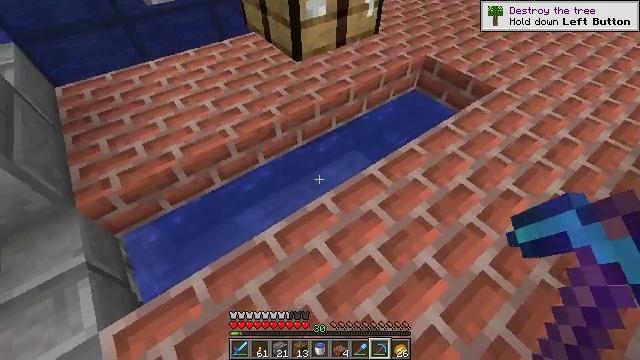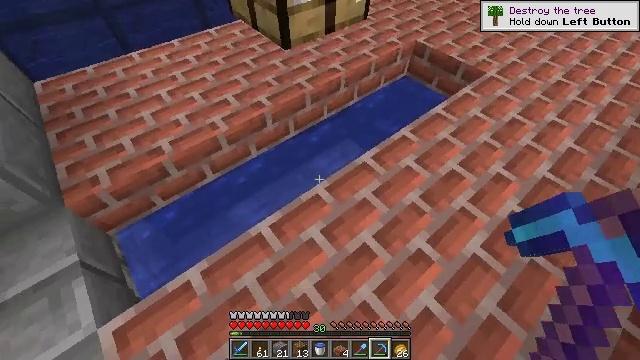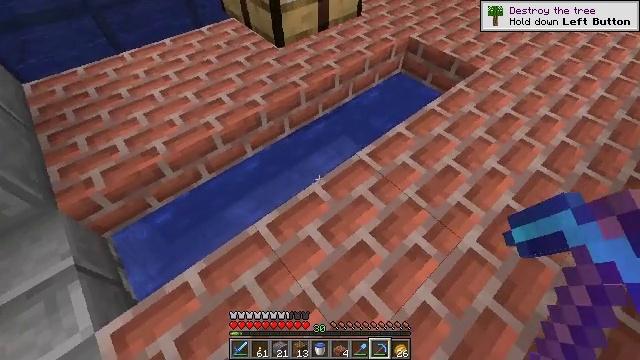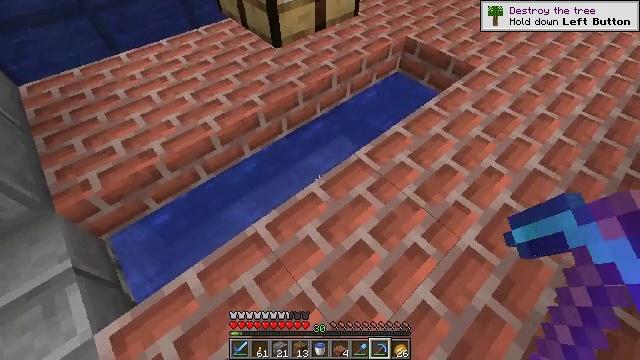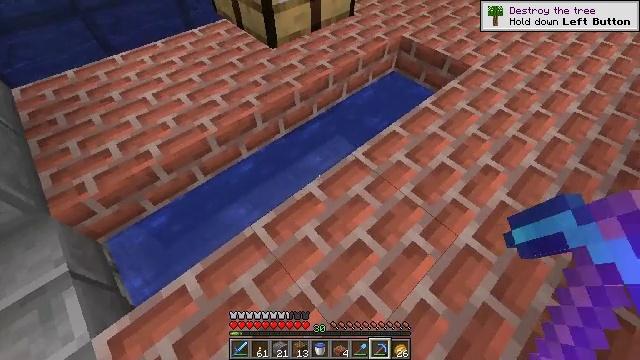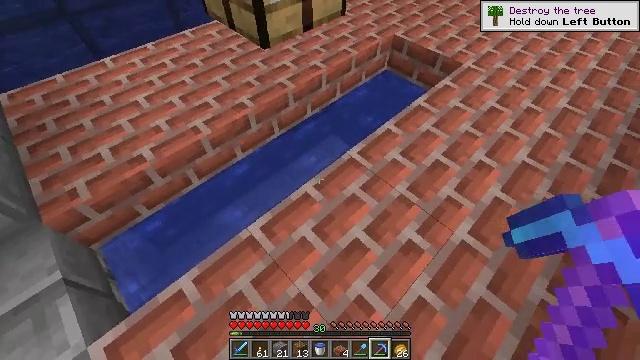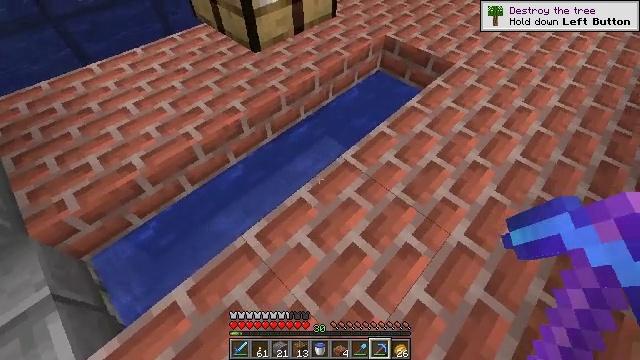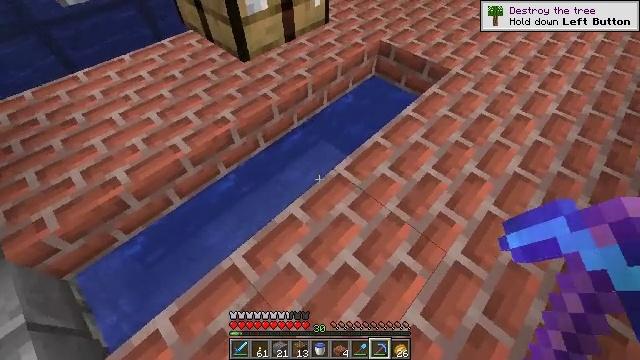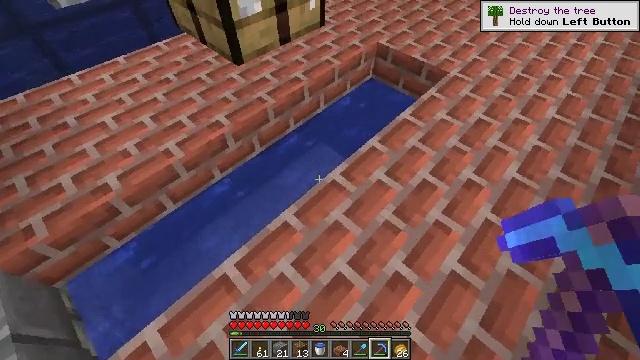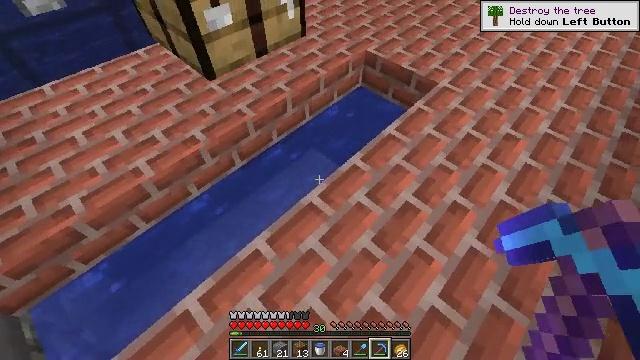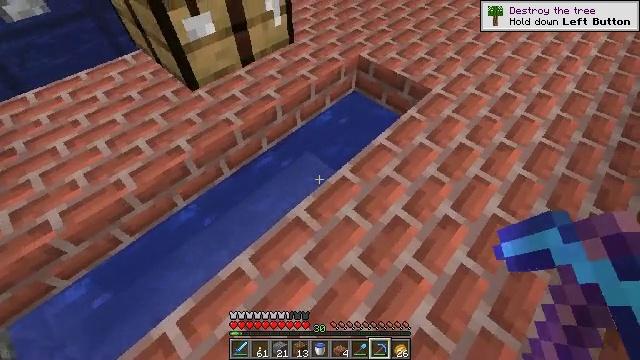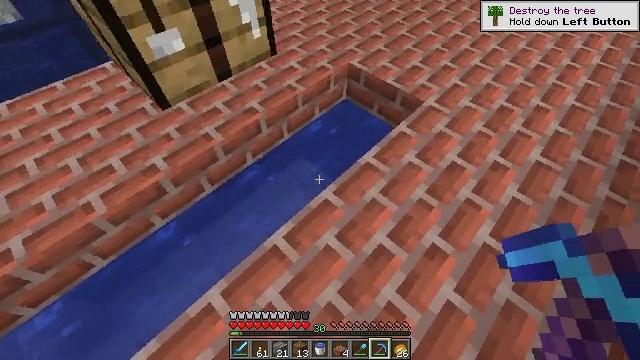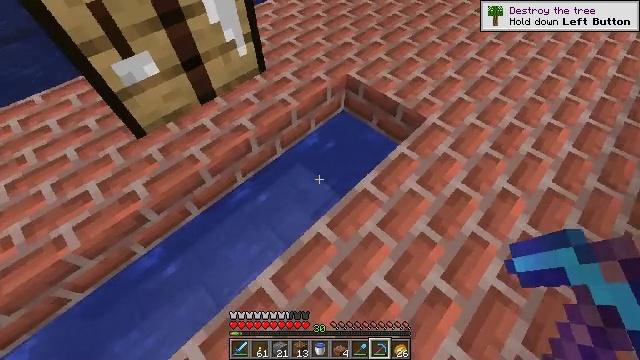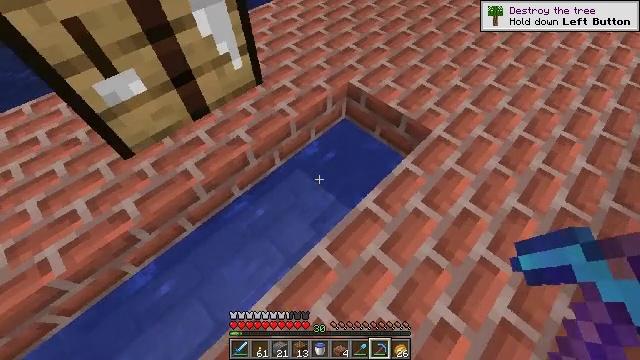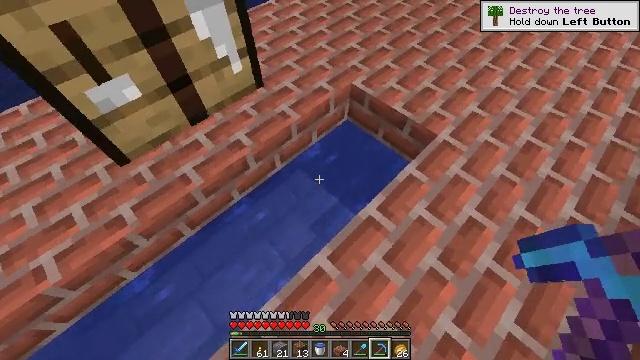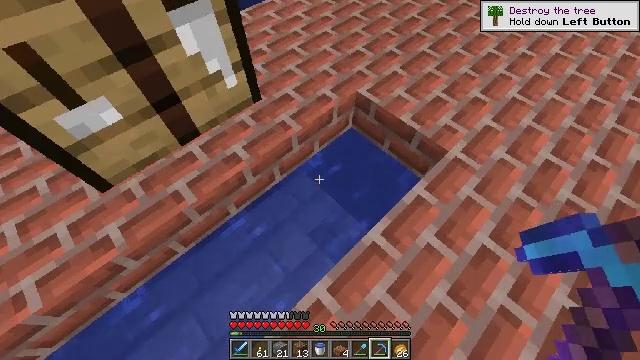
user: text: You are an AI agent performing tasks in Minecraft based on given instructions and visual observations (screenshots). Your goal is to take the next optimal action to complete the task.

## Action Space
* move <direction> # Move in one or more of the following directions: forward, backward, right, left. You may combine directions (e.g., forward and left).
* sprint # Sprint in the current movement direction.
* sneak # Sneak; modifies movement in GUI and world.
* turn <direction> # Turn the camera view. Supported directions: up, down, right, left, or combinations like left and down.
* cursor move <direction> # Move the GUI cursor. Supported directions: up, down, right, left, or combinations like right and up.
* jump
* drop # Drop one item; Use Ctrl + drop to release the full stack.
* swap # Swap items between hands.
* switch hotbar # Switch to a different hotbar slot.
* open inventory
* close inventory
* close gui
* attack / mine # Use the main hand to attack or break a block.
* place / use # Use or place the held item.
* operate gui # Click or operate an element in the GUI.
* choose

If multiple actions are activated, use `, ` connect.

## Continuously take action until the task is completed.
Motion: motion action
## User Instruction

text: Mine the brick slab on the ground.
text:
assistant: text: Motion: turn right and down
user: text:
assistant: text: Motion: turn right
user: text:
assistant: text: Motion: no_op
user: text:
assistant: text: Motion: no_op
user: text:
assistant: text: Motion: turn right
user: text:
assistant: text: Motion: move forward, turn right
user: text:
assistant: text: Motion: move forward and move right
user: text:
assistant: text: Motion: move forward and move right
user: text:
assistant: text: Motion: move forward and move right
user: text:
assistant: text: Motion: move forward and move right
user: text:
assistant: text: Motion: move forward
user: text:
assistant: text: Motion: move forward, turn down
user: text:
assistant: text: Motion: move forward
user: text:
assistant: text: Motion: move forward
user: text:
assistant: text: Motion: turn left and down
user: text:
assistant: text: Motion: no_op
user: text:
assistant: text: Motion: no_op
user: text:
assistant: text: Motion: no_op
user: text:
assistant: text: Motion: no_op
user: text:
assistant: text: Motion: no_op
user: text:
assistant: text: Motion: turn down
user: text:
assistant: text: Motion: turn down
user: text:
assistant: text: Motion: no_op
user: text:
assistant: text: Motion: no_op
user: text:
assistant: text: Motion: no_op
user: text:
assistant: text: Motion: no_op
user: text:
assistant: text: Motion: no_op
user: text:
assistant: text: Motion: no_op
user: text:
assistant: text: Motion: no_op
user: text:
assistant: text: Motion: no_op